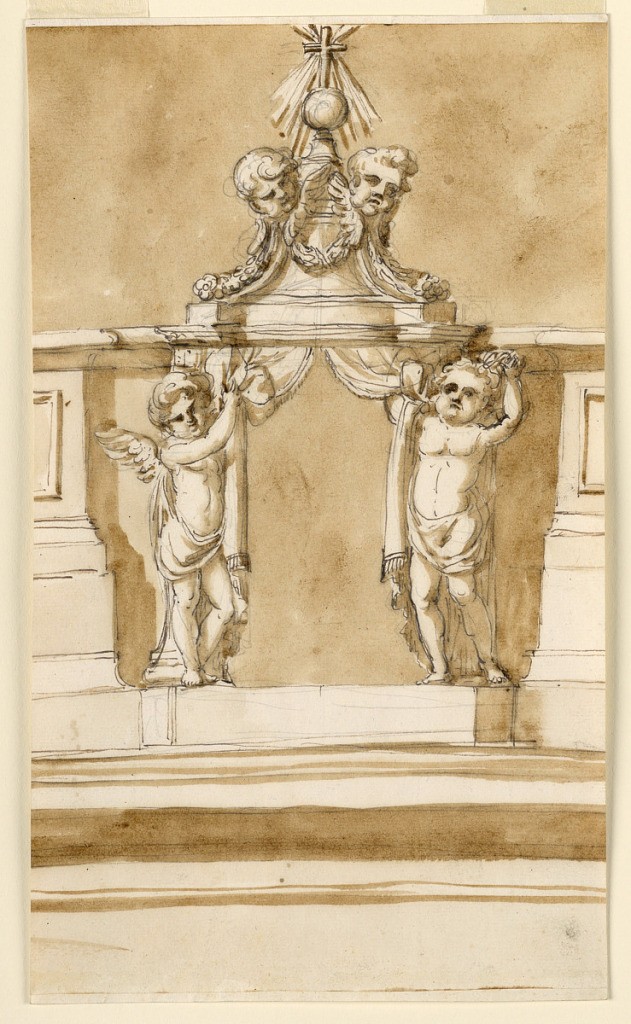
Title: Design for a Tabernacle
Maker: Giuseppe Barberi, Italian, 1746–1809
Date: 1746-1809
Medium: Pen and brown ink, brush and brown wash, graphite on lined off-white laid paper
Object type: Drawing
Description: Standing in the center of the altar furniture, above moldings, are two angels which lift a curtain. Above the cornices of the entablature is a pedestal, with festoons and two cherubim, and on top a globe with a cross, and rays.